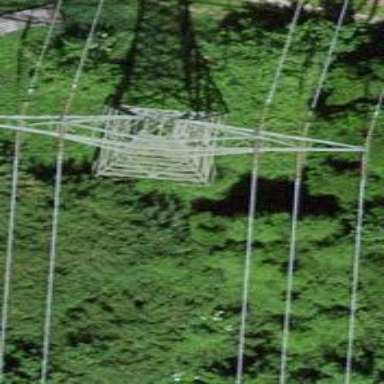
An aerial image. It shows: Power tower.